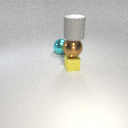
large brown metal sphere above small yellow metal cube